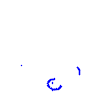
Particle: proton